Brain MRI, t2w sequence, axial 2D slice.
Patient: age 50, sex M, weight 90 kg, height 1.9 m
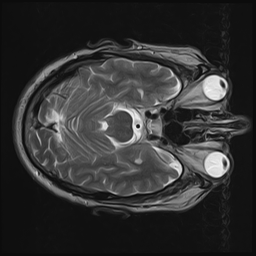